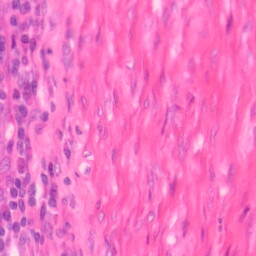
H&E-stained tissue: Colon